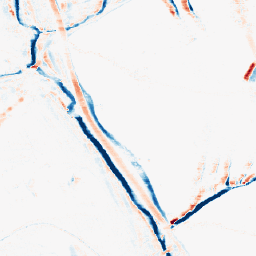
Category: morphological
Decomposition family: morphological_rect
Decomposition parameters: operation: average
width: 10
height: 3
Upsampling method: area
Upsampling parameters: scale: 2
Upsampling scale: 2